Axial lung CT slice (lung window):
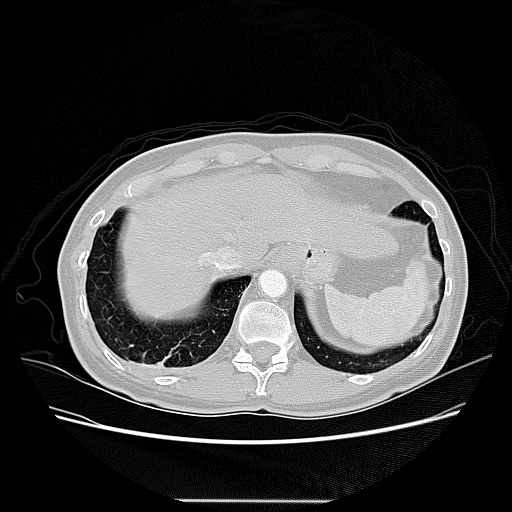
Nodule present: no